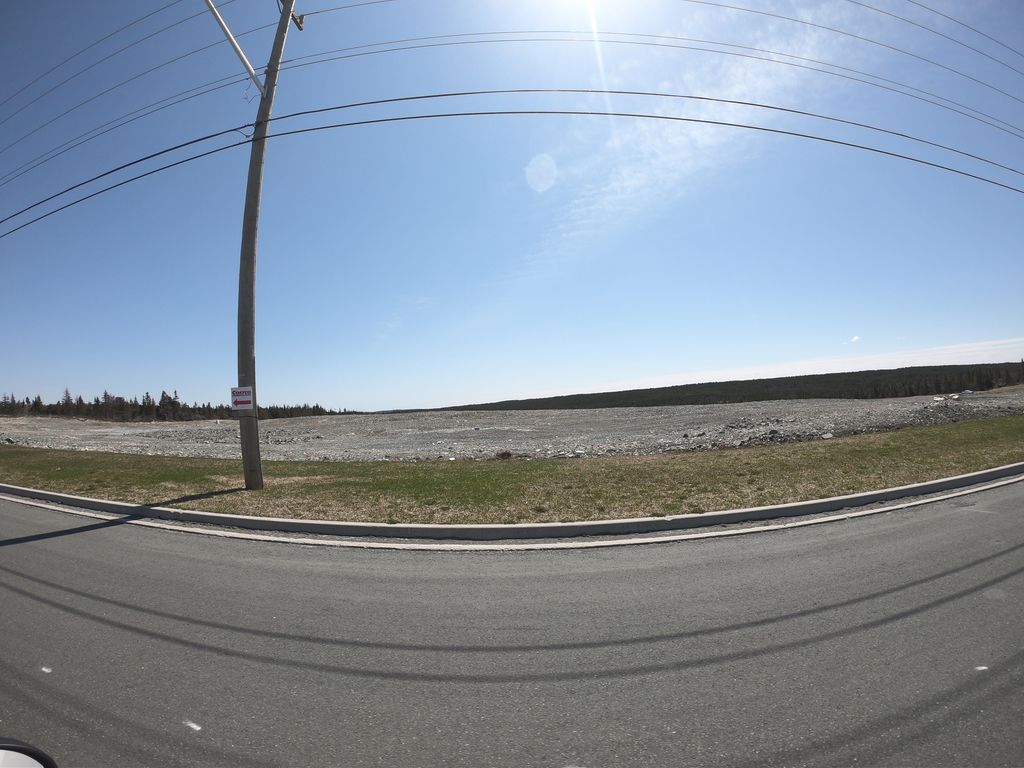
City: st_johns